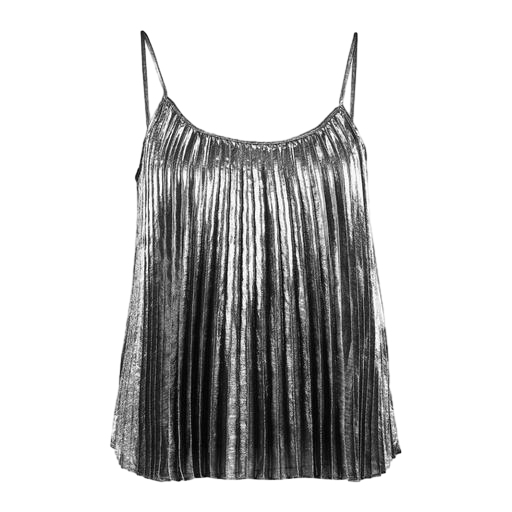
pleated cami, polly pleat-front top, gold reversible shiny barcelona cami, white background